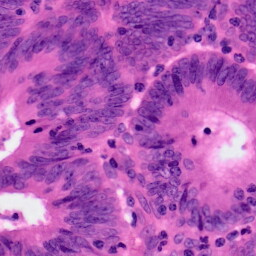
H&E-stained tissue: Colon